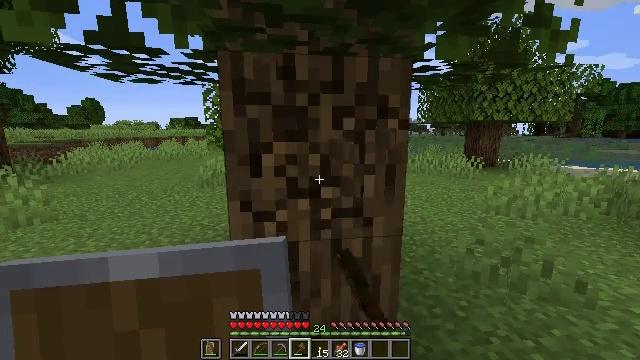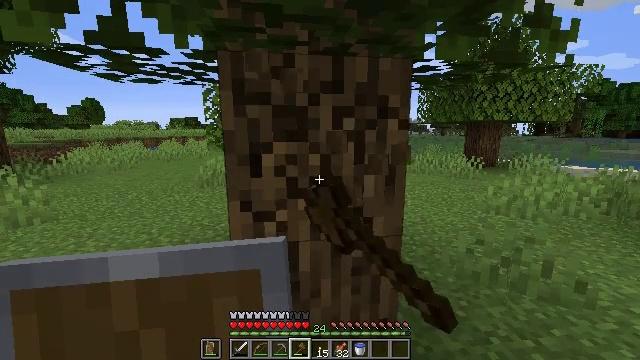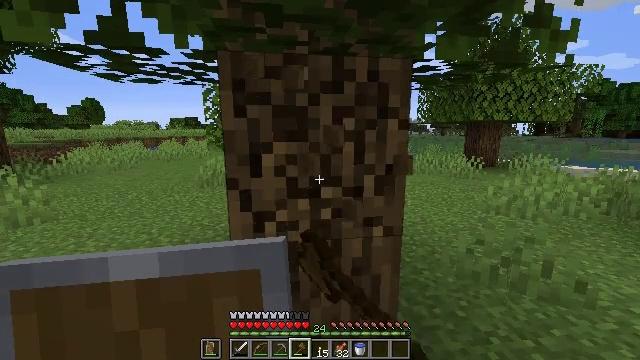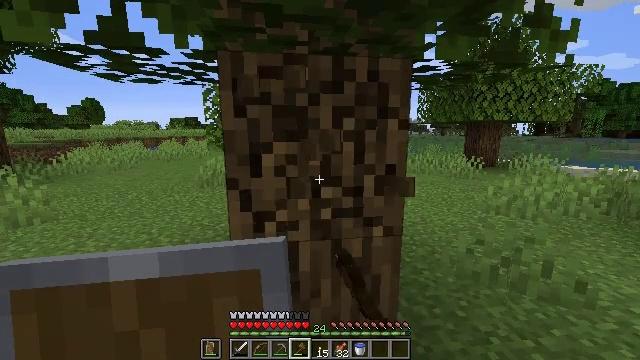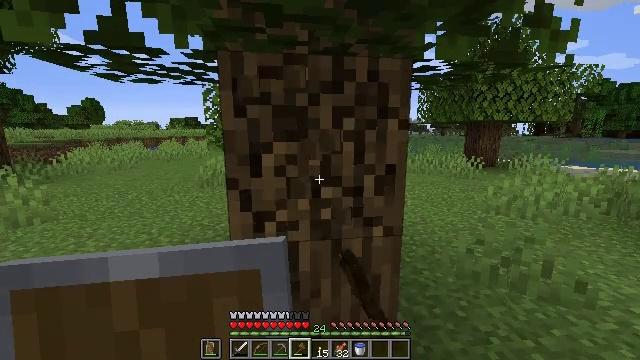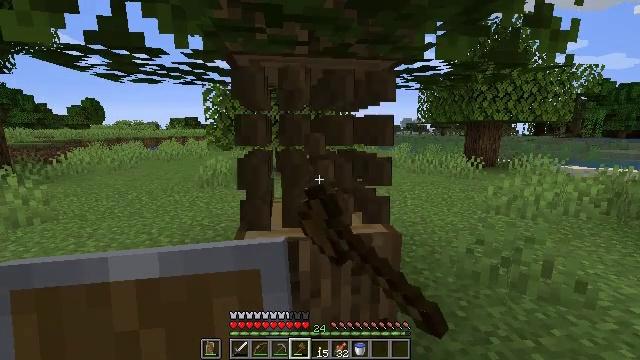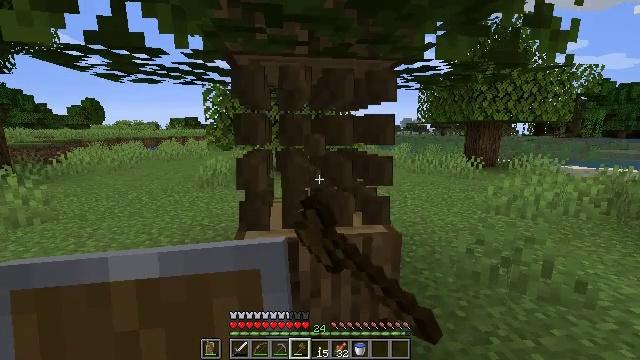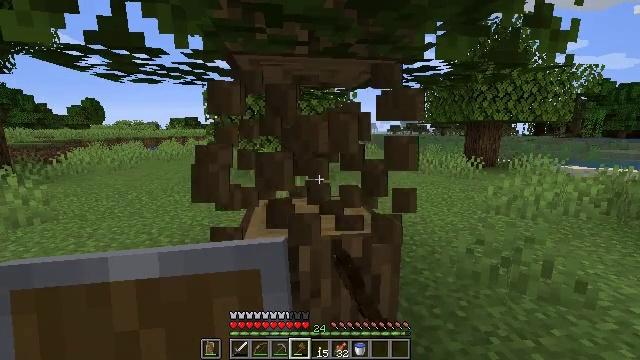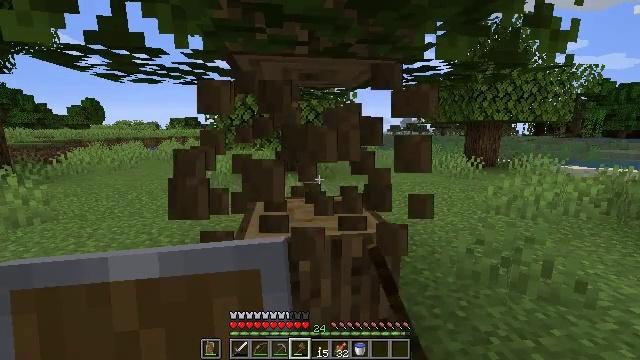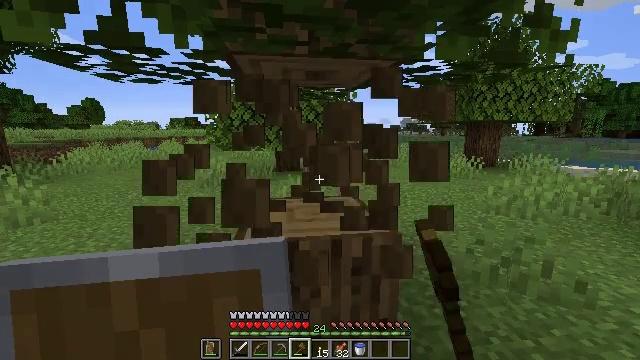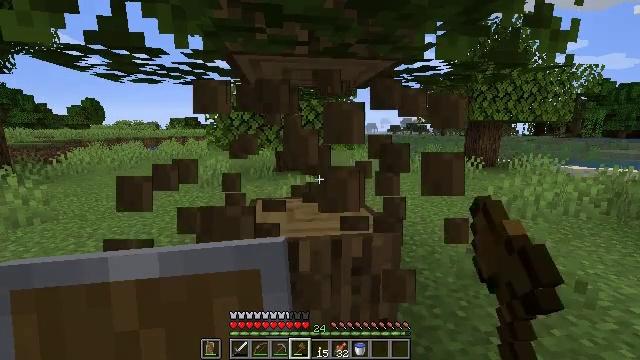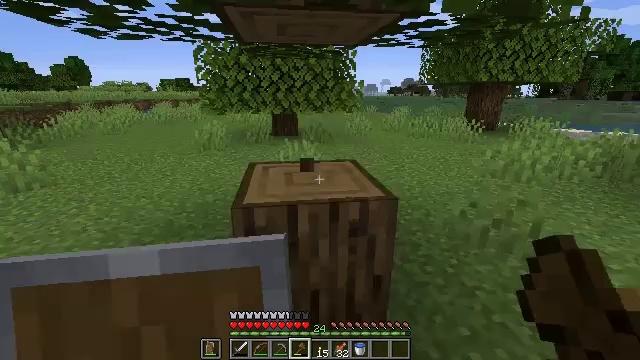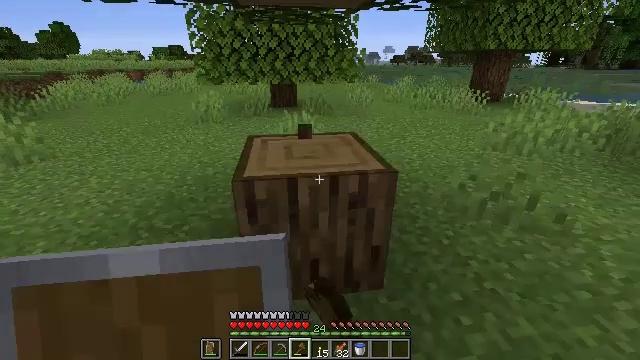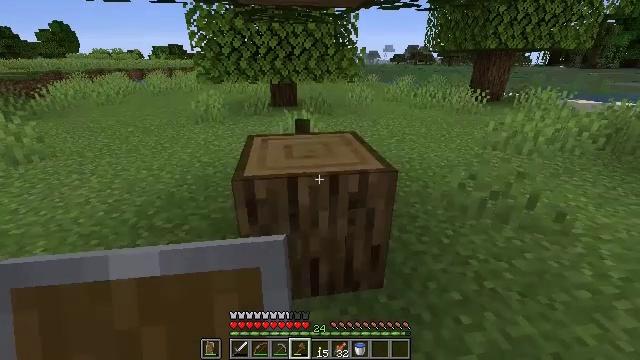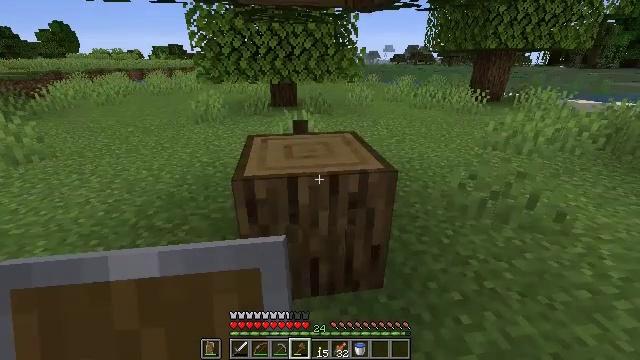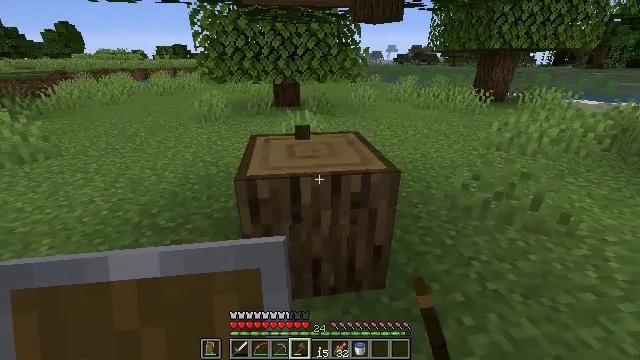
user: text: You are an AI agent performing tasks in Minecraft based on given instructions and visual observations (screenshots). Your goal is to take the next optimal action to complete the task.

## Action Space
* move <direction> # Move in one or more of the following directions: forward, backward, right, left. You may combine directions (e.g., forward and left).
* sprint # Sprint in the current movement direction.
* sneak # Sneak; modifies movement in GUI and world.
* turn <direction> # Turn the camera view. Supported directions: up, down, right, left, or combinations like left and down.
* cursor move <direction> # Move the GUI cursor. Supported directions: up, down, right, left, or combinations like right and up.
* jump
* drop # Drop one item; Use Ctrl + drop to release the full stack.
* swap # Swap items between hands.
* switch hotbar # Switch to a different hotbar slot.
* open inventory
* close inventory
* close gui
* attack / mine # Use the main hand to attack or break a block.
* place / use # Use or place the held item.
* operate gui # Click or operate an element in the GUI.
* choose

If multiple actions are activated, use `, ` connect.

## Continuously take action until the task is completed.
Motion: motion action
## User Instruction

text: Collect oak log for crafting.
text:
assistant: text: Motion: attack / mine
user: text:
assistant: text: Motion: attack / mine
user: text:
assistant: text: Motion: attack / mine
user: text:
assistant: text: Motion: attack / mine
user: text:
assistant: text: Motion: attack / mine
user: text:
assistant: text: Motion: attack / mine
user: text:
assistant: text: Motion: attack / mine
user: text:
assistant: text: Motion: attack / mine
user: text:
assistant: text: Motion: attack / mine
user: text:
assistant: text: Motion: attack / mine
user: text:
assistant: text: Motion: turn down, attack / mine
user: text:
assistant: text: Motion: turn down, attack / mine
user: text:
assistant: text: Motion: attack / mine
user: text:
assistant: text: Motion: attack / mine
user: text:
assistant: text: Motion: attack / mine
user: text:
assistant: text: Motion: attack / mine
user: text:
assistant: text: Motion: attack / mine
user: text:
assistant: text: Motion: attack / mine
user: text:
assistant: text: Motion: attack / mine
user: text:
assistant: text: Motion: attack / mine
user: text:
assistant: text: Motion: attack / mine
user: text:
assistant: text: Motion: attack / mine
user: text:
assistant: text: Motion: attack / mine
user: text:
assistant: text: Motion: attack / mine
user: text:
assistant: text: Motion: attack / mine
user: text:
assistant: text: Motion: attack / mine
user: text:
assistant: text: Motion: attack / mine
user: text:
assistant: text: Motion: attack / mine
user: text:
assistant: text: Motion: attack / mine
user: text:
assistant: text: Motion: attack / mine